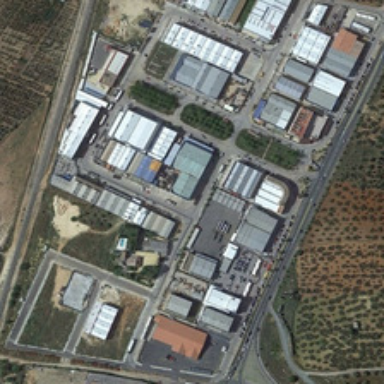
Many buildings and many small green trees are in an industrial area .